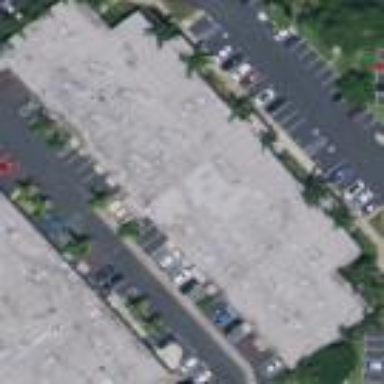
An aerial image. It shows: Industrial building.